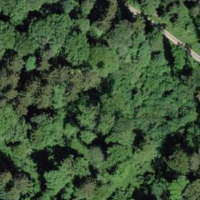
EUNIS habitat code: 44
Species observed at this site:
Aruncus dioicus